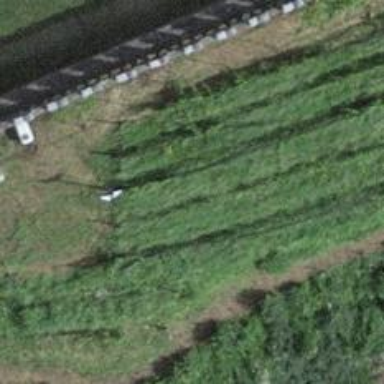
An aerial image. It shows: Vineyard growing grapes.